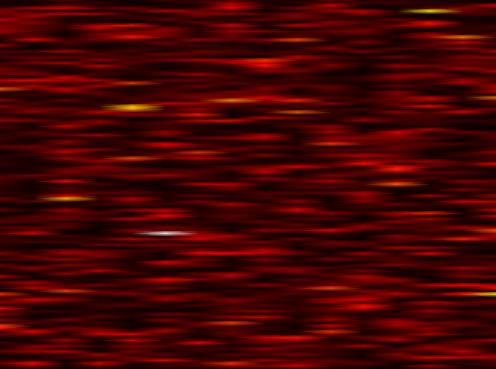
Label: FBMC